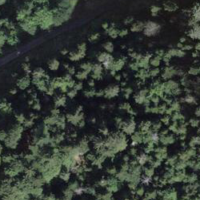
EUNIS habitat code: 43
Species observed at this site:
Saxifraga oppositifolia